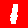
Digit: 1